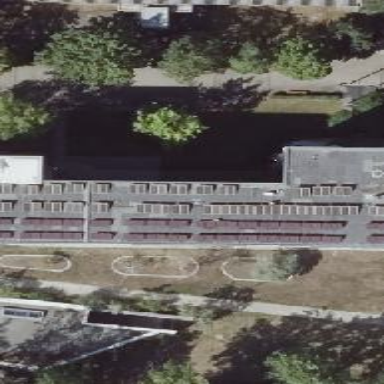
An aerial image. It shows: Flat-roofed school building.